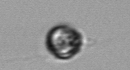
Label: Dinophyceae